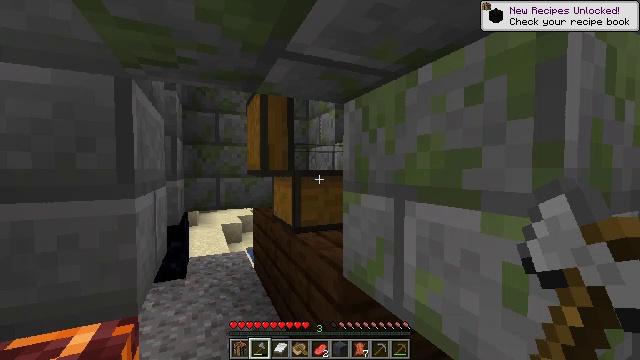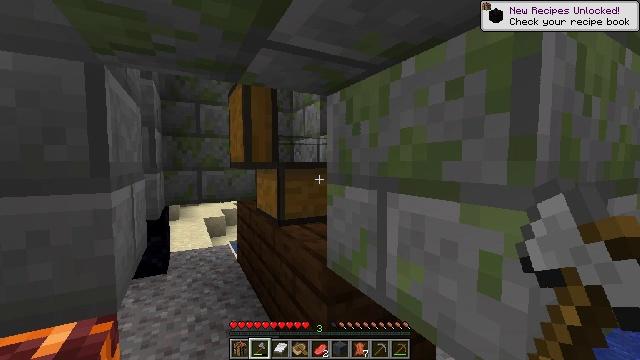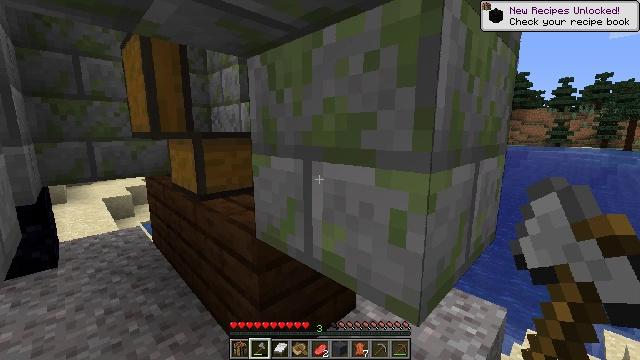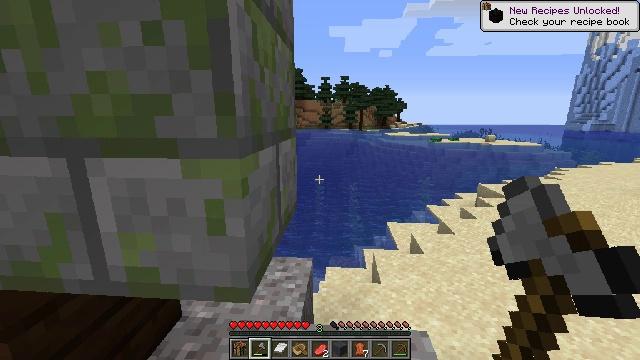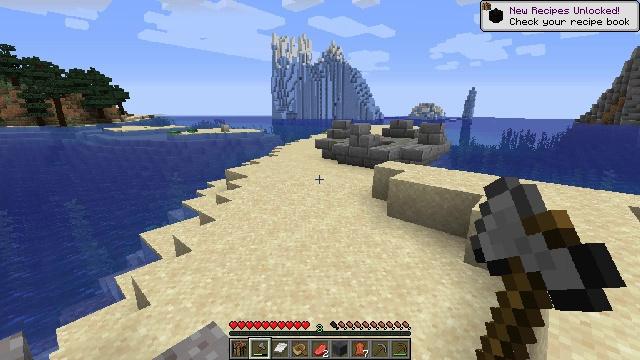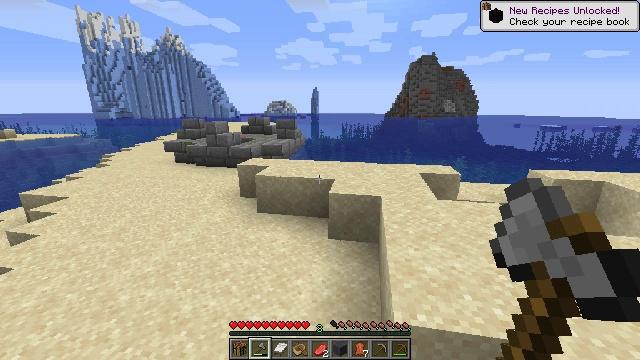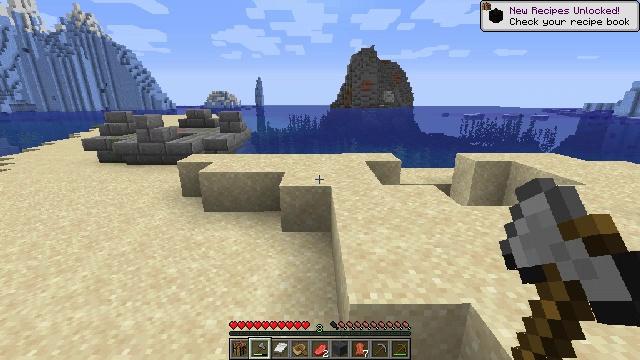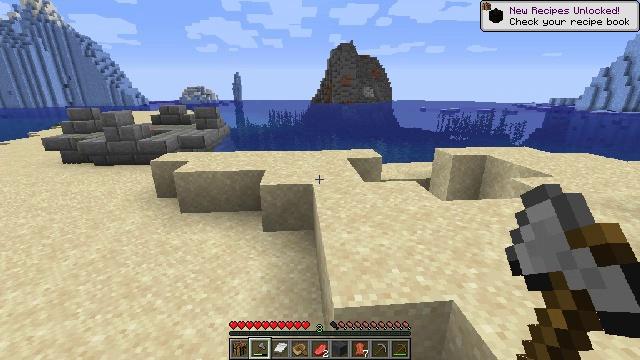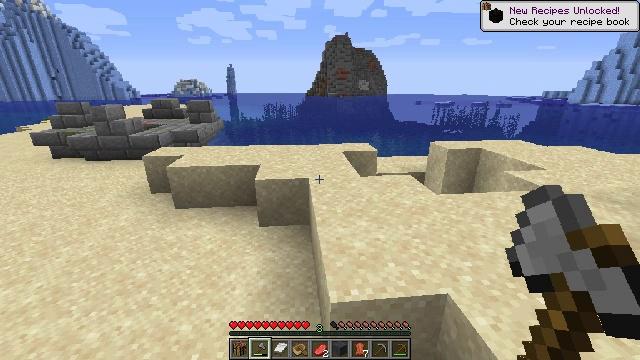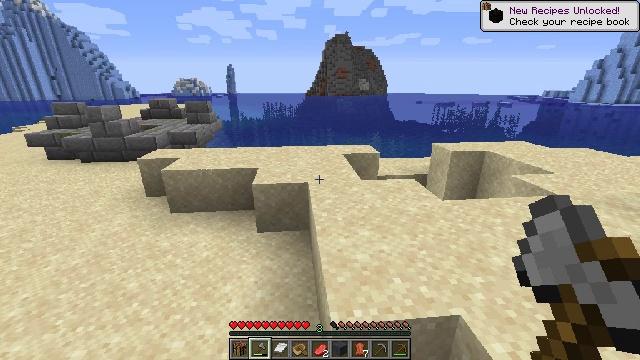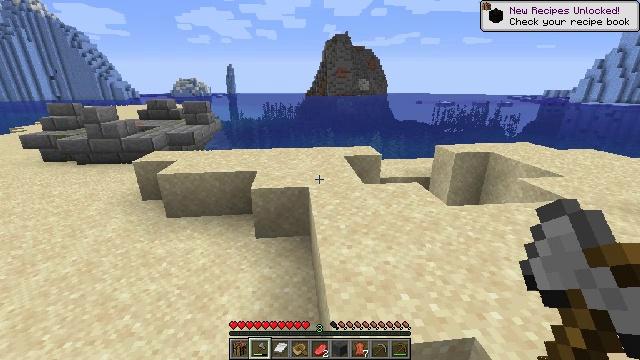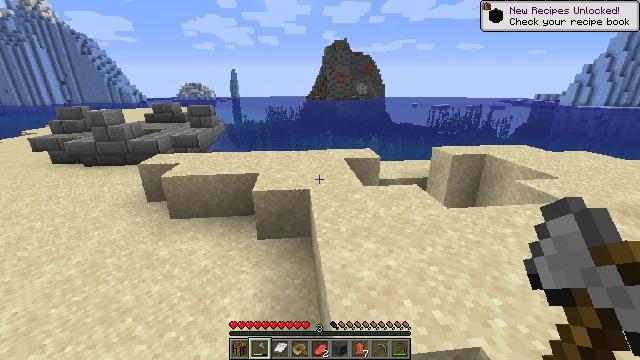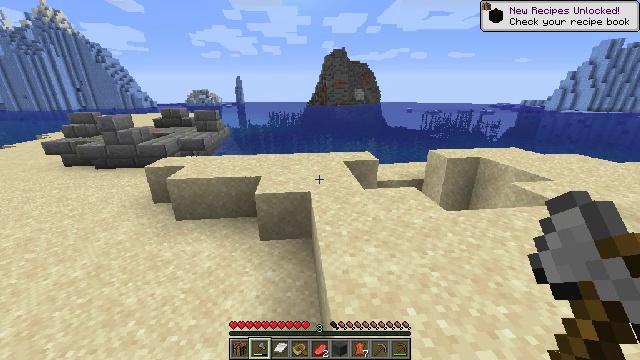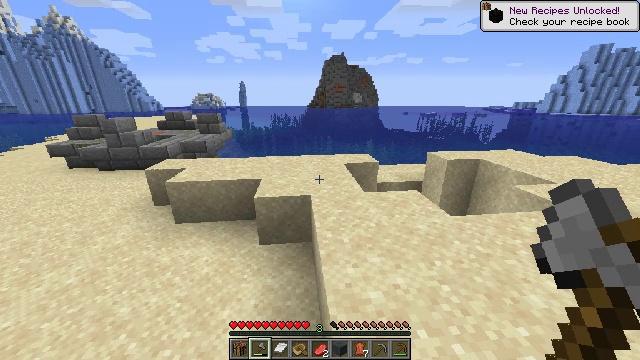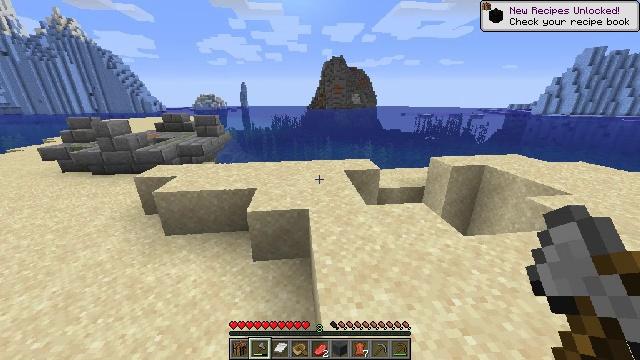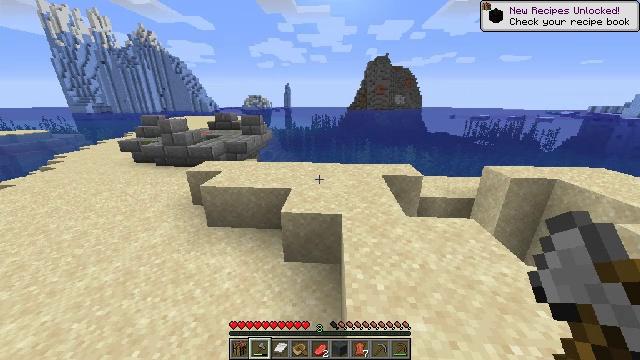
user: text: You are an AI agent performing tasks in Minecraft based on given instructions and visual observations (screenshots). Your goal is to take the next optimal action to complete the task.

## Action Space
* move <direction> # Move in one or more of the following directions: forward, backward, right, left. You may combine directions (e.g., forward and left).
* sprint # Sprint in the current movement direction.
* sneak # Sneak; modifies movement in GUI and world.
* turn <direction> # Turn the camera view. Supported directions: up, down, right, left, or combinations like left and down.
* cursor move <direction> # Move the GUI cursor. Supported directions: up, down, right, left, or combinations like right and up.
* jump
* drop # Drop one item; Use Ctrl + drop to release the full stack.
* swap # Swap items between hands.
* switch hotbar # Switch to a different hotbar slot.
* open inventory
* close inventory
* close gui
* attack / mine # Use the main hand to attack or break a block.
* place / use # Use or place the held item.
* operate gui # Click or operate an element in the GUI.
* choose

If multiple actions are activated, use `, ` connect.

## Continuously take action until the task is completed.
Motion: motion action
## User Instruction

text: Collect chiseled stone bricks for building.
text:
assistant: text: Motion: turn right and down, close gui
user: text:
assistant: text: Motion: turn right and down
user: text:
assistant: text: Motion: turn right and down
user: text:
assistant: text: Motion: turn right and down
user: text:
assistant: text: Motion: turn right
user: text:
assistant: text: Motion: turn right and down
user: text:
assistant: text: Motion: move forward, turn right
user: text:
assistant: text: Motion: move forward, turn right and down
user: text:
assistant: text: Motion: no_op
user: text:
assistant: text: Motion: move forward
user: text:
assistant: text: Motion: move forward
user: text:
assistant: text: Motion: move forward
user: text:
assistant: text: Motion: move forward
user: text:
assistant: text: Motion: move forward
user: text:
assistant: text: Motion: move forward, turn left
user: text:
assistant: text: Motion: move forward and move left, turn left and down, jump
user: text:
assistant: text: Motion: move forward and move left, jump
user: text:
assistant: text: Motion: move forward and move left, jump
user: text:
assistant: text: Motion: move forward and move left, jump
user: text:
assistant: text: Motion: move forward and move left, jump
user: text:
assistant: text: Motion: move forward and move left
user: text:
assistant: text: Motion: move forward and move left
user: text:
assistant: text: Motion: move forward and move left, turn left and up
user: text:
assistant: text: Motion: move forward and move left, turn left
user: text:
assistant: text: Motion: move forward and move left, turn left
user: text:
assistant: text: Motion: move forward and move left, turn up
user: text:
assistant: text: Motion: move forward and move left, turn right
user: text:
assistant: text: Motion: move forward and move left, turn right
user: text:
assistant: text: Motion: move forward and move left, turn right
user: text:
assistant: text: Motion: move forward